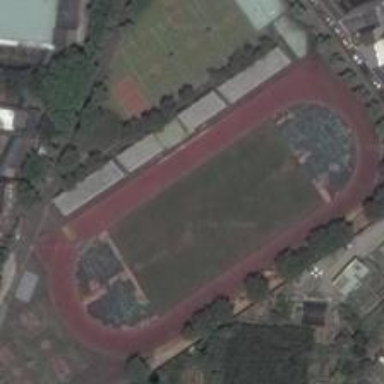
The football field and other basketball fields are encircled in a triangular space by trees .